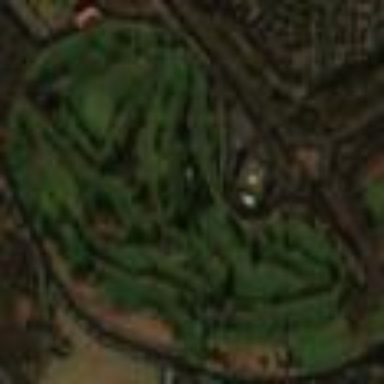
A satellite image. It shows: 18-hole golf course.